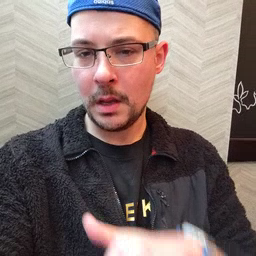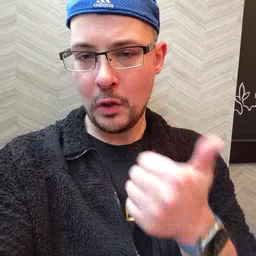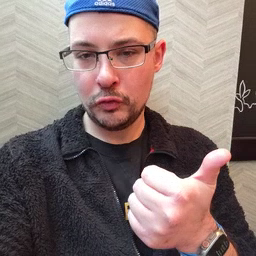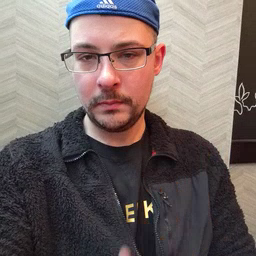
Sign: another